Question: I have couple of submodules in my project and I inadvertently made some changes to the modules.
Though I did not explicitly check in the changes, I see the subproject commits when I diff the repository.
(Using stash)
When I do a 'git status' on my local repo. it showed a '(modified content)' against the subproject. So I moved to the subdirectory of the subproject and discarded the changes. When I do a git status now, the (modified content) does not show. However, since there are no commits, I cannot check in or revert the inadvertent commit shown in pic. 'git revert <green commit hash in pic>' errors out as there is no such commit in my local repo.
Please help me understand how I can revert the commit on my subproject. These commits do not show even when I go into the subdirectory of the subproject.
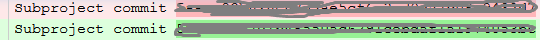
Answer: Not sure if it's the best way, but I found out how to do it.
1. I discard all my changes on my subproject by git checkout -- <file>
2. When I do a git branch on the subproject, it shows it's detached from HEAD. I do a git pull origin master.
3. Now , when I go to the root project and do a git status, it shows (new commits) besides the subproject. Add the subproject using git add <subproject-name> and git commit
4. git push the changes to the remote repository.